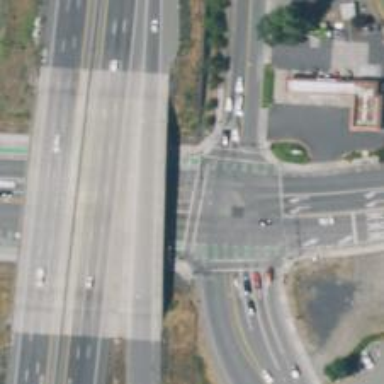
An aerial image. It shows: Marked road crossing.